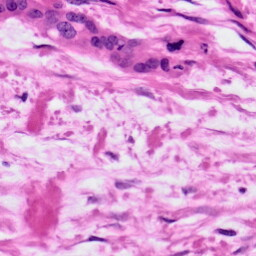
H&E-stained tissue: Ovarian